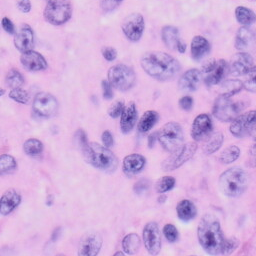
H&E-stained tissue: Skin